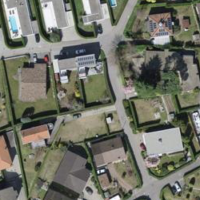
EUNIS habitat code: 54
Species observed at this site:
Fagus sylvatica
Laurus nobilis